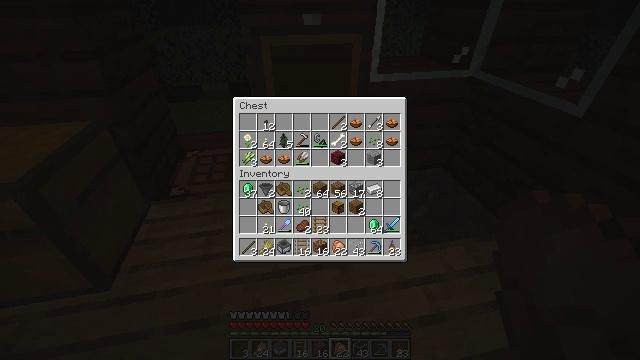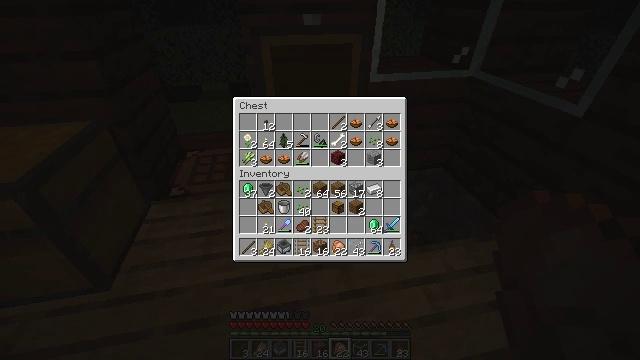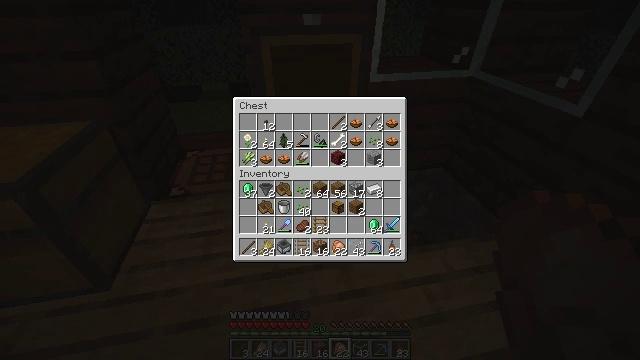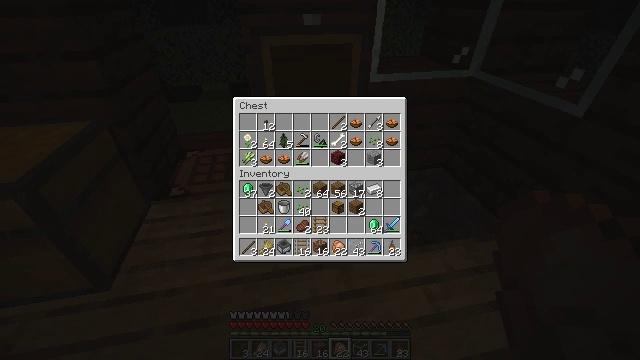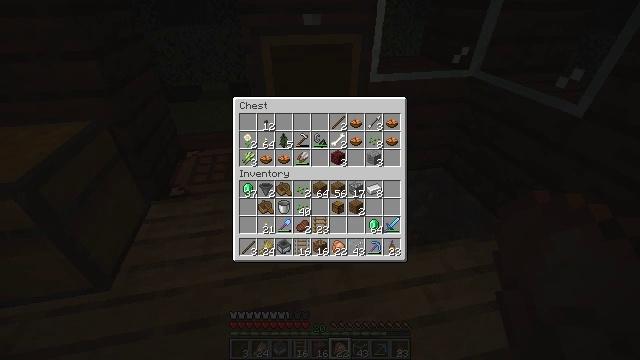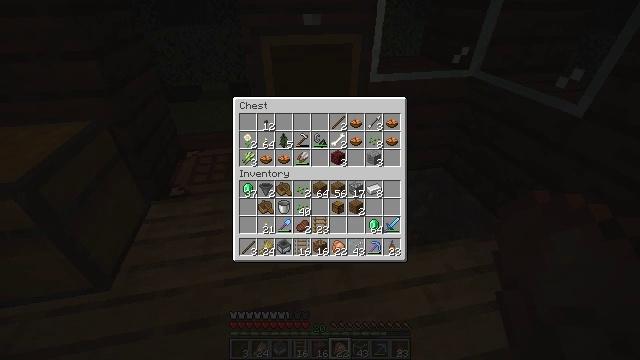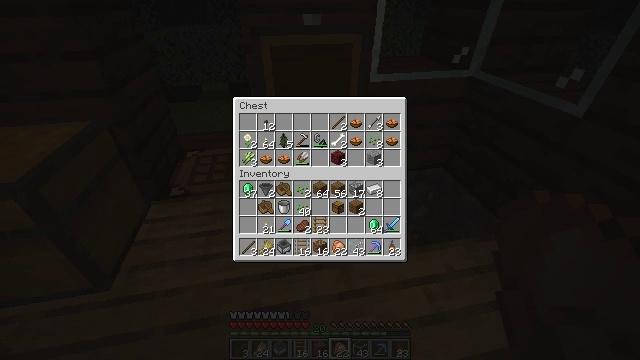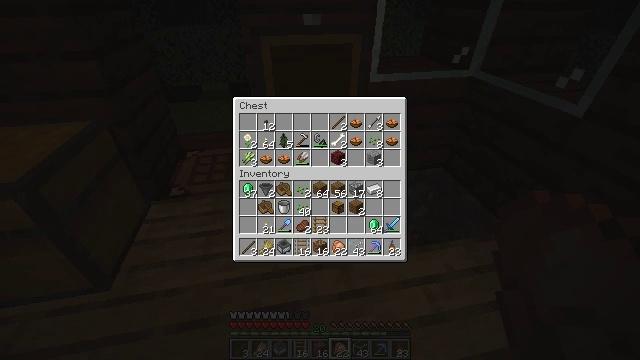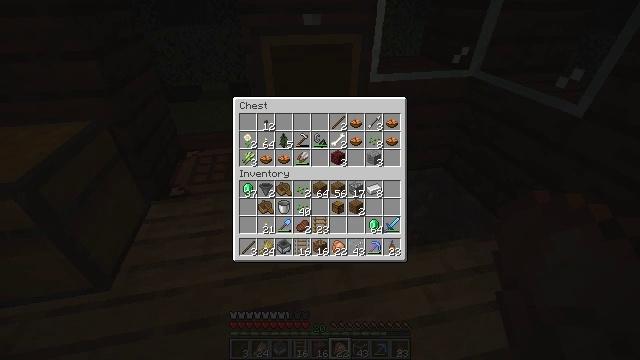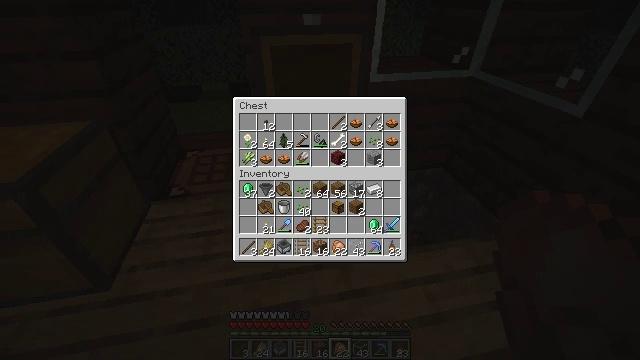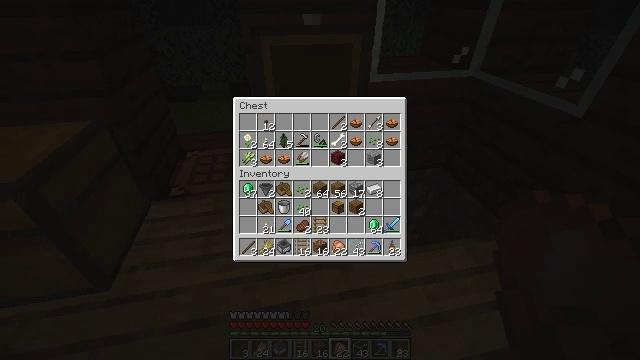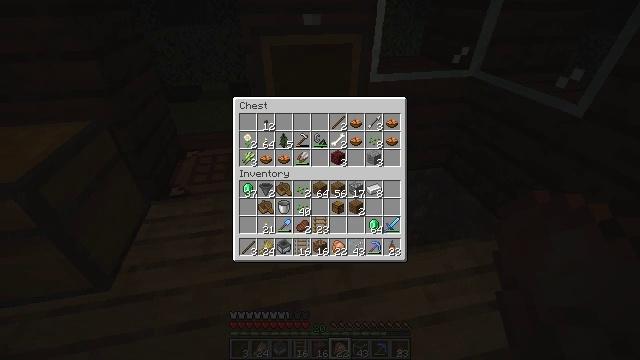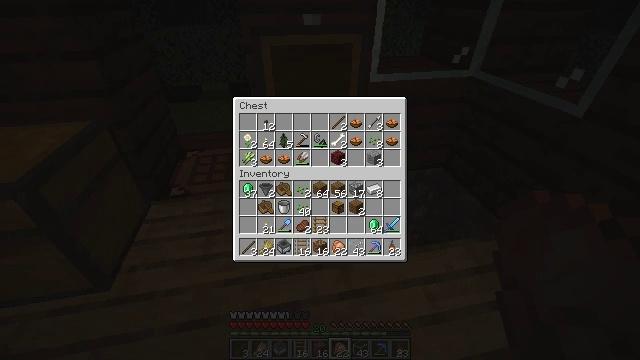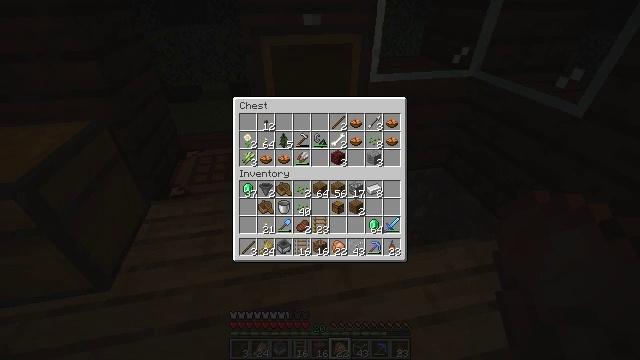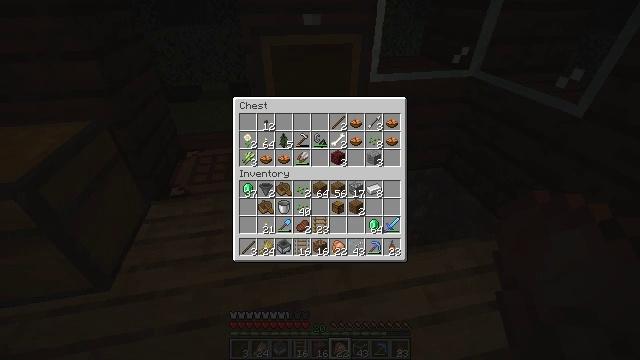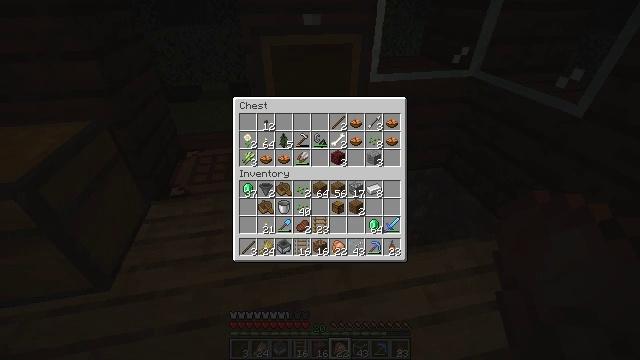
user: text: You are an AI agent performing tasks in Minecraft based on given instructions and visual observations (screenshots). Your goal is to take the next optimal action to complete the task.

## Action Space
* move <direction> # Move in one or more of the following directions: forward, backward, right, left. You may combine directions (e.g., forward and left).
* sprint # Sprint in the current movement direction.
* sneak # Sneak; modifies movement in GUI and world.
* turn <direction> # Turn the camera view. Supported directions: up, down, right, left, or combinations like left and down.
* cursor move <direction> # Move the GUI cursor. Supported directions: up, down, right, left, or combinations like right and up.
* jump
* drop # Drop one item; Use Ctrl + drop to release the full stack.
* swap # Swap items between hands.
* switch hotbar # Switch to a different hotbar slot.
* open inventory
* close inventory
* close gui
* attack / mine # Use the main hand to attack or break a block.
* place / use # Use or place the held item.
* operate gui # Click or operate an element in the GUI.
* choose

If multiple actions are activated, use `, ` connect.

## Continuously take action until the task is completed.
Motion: motion action
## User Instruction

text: Create an observer using the crafting table.
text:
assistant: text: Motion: no_op
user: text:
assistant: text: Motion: no_op
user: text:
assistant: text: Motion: no_op
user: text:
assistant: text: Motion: no_op
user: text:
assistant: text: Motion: no_op
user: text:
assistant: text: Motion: no_op
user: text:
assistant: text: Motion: no_op
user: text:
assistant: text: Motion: no_op
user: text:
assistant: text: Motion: no_op
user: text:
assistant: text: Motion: no_op
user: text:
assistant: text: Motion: no_op
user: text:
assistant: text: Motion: no_op
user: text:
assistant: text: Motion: no_op
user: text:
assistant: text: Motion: no_op
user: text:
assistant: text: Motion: no_op
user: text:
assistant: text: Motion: no_op
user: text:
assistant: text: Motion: no_op
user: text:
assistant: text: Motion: no_op
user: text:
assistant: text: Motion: no_op
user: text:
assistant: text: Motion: no_op
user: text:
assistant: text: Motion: no_op
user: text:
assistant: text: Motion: no_op
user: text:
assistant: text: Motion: no_op
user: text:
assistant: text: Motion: no_op
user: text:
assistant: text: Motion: no_op
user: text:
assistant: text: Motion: no_op
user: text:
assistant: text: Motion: no_op
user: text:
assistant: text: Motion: no_op
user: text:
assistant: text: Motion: no_op
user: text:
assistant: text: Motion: no_op